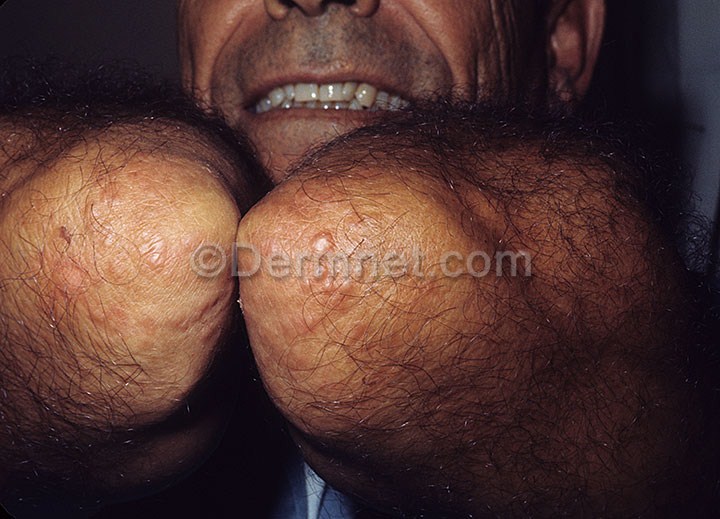
Disease: Systemic Disease